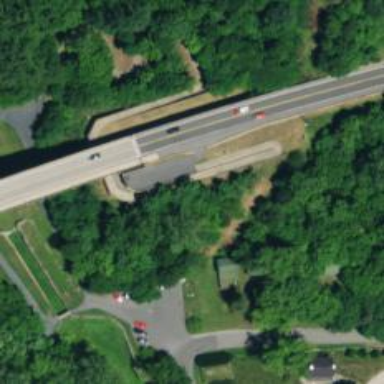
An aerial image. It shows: Primary highway bridge.